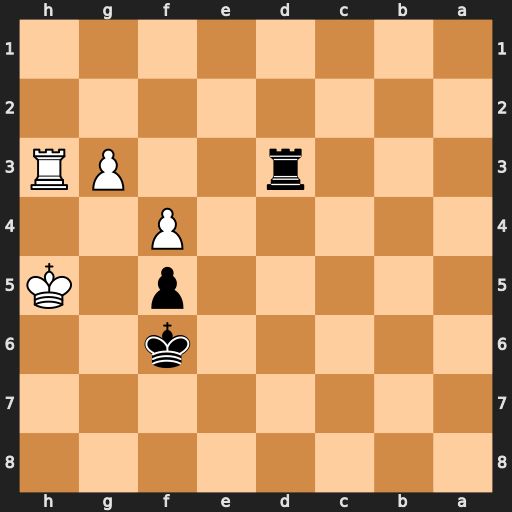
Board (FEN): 8/8/5k2/5p1K/5P2/3r2PR/8/8
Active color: b
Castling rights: -
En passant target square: -
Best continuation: Rd8 g4 Rh8#